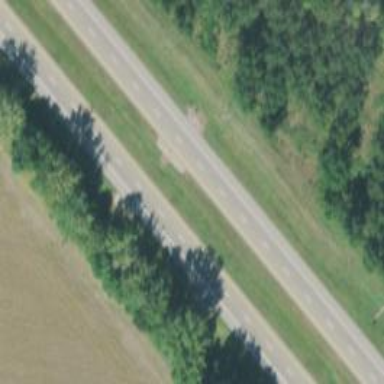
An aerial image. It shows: Dual carriageway expressway with asphalt surface. It is classified as trunk highway.